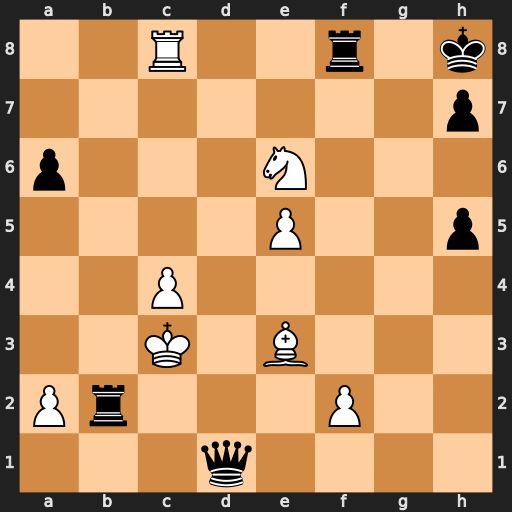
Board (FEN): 2R2r1k/7p/p3N3/4P2p/2P5/2K1B3/Pr3P2/3q4
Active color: w
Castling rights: -
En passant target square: -
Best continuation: Rxf8#